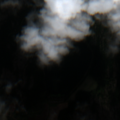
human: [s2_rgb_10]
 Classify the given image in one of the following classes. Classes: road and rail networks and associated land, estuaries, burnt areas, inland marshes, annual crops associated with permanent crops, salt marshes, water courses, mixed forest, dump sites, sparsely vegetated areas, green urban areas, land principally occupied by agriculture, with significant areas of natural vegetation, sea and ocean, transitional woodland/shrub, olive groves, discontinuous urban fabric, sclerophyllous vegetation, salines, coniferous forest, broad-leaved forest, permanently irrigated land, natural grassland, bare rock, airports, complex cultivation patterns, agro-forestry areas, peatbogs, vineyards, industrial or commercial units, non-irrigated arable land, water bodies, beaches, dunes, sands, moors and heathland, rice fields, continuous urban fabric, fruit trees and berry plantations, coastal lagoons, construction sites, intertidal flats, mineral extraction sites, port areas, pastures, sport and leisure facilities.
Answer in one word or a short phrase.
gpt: land principally occupied by agriculture, with significant areas of natural vegetation, coniferous forest, mixed forest, bare rock, water bodies